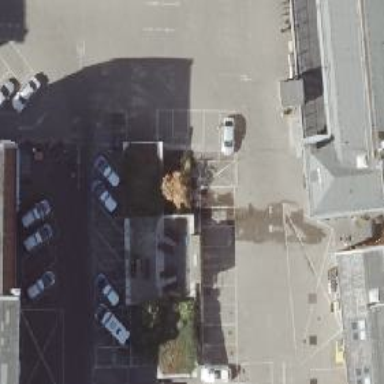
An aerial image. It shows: Parking entrance.